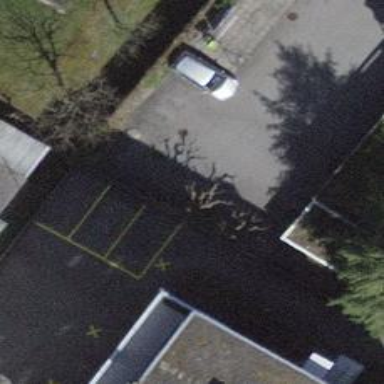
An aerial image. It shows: Set of steps on the road.